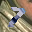
Label: 7